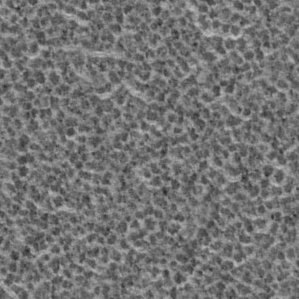
Label: frost